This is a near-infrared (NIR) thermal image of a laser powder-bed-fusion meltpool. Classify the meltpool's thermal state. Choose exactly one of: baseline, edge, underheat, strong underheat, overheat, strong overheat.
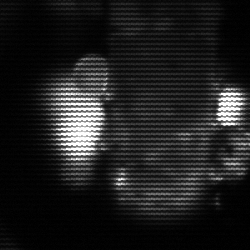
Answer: strong underheat